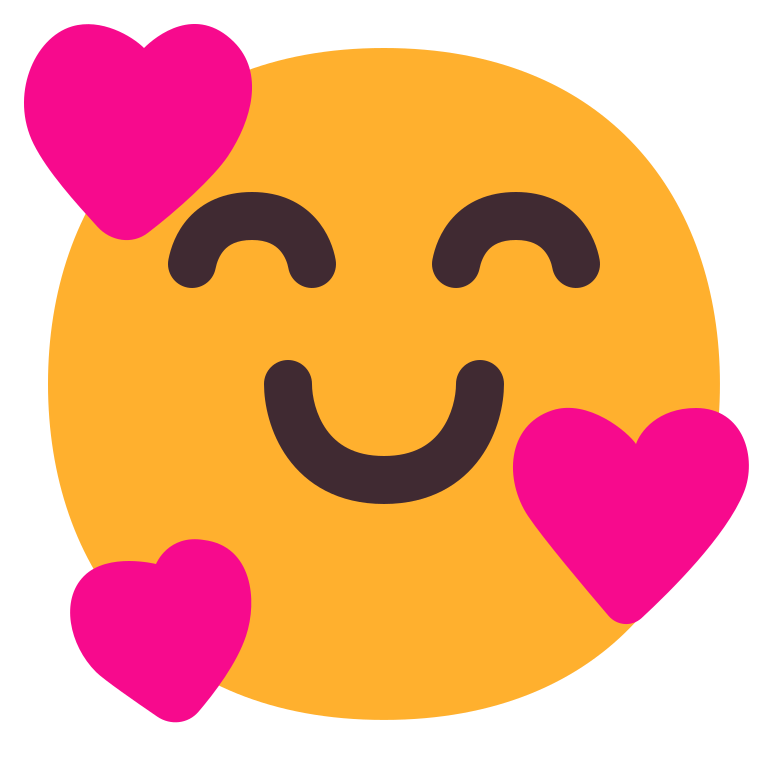
smiling face with hearts flat